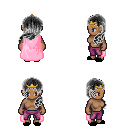
a pixel art fantasy rpg character, female body template, human, dark skin, pink cape, magenta pants, gray left-swept hairstyle, gold tiara, black slippers, four views (front, back, left, right), 2x2 character sprite sheet, small pixel art, hard edges, no anti-aliasing